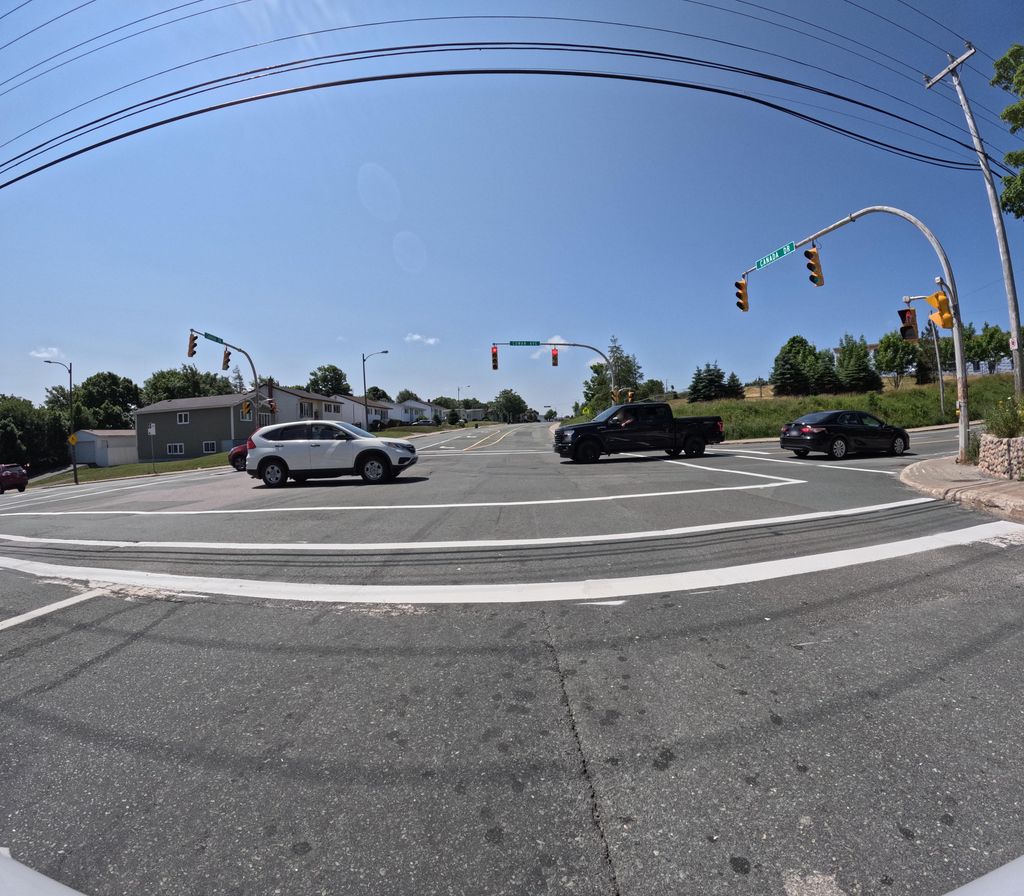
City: st_johns